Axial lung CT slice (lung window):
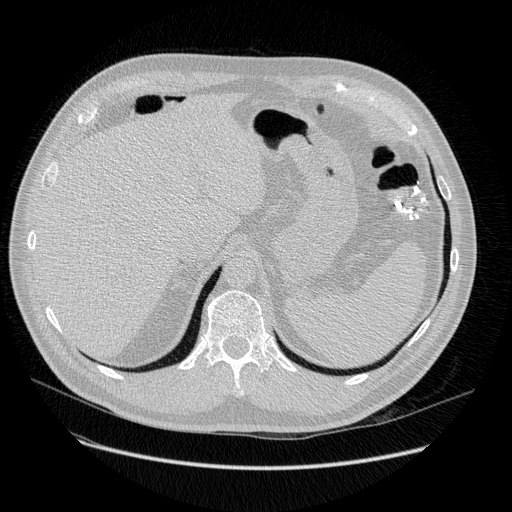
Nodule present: no